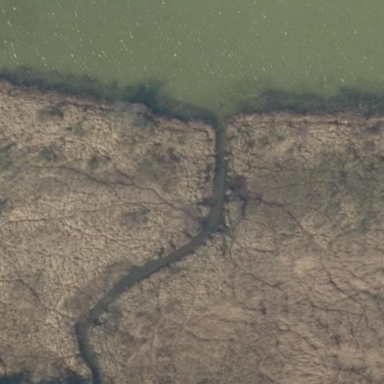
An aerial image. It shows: Wetland area dominated by reedbeds.